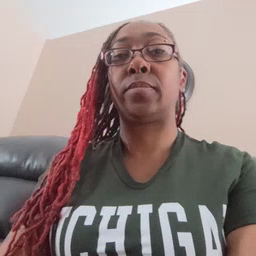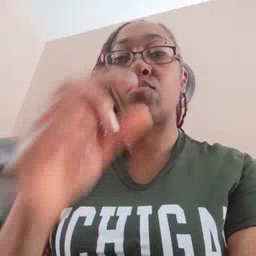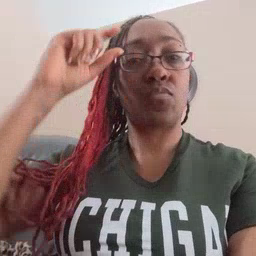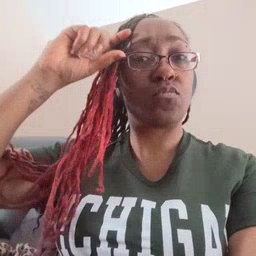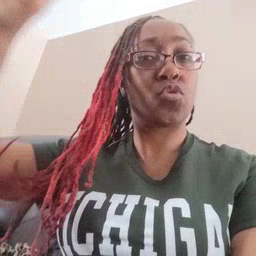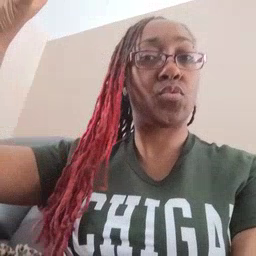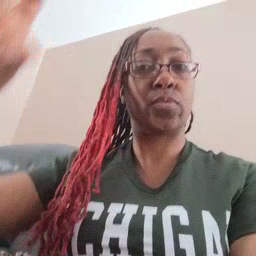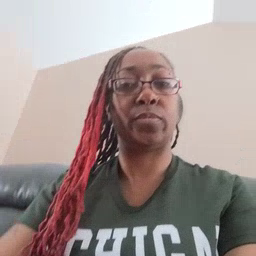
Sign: moon